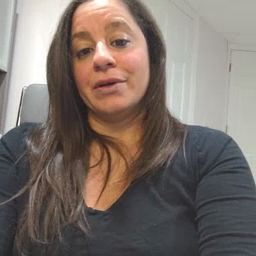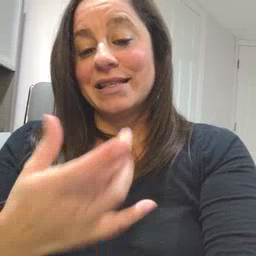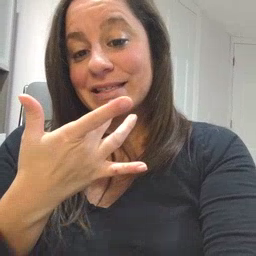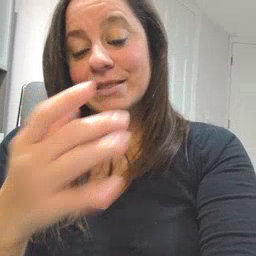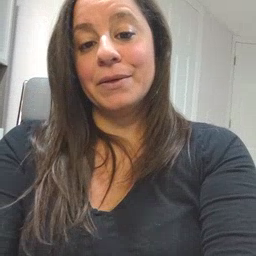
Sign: taste